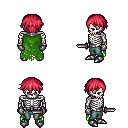
a pixel art fantasy rpg character, male body template, skeleton, green tattered cape, teal pants, ruby red short bangs hairstyle, metal gloves, metal boots, dagger, four views (front, back, left, right), 2x2 character sprite sheet, small pixel art, hard edges, no anti-aliasing